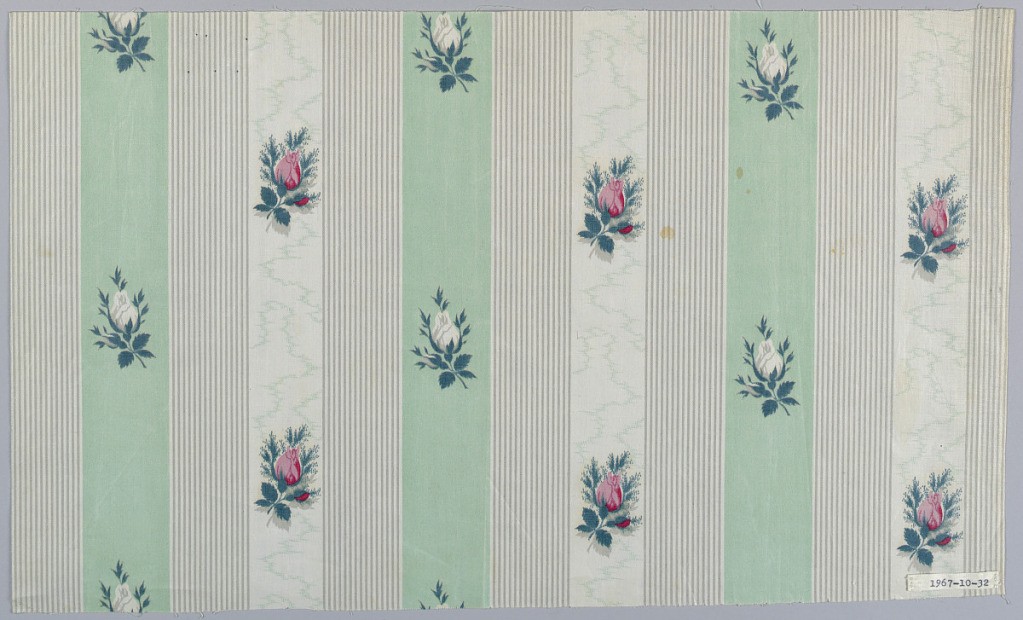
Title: Textile
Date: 1851–63
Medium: cotton Technique: printed by engraved roller and block printed
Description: Ground of three repeated stripes; the first a solid pale green with small repeat pattern of white  rosebuds, the second, uniformly narrow grey and white stripes, the third a paint moire pattern molette printed in grey on white and overprinted with repeat of pink rosebuds.